Field crop: maize
Growth stage: 2
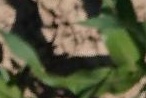
Species: maize